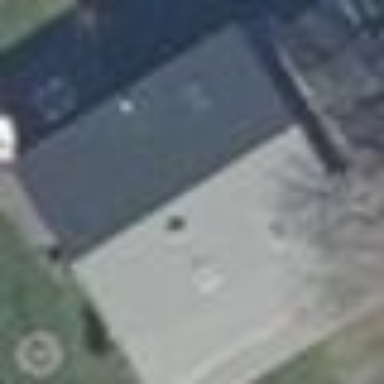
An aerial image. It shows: Detached building with gabled roof.